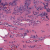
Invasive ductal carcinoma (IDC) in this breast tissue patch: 0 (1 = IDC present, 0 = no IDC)